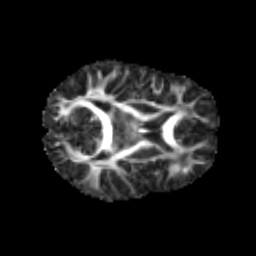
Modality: FA
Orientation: axial
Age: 7
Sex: male
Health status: healthy